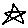
Label: star